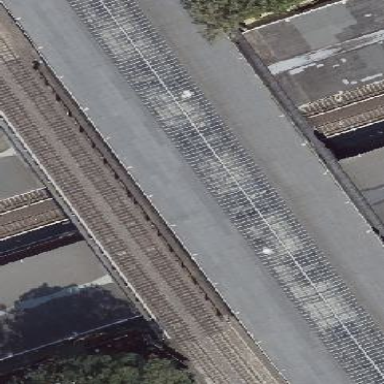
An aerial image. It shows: Bridge with beam structure.